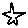
Label: star